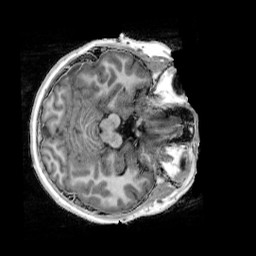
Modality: UNIT1_denoised
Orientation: axial
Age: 11
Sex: female
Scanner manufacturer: siemens
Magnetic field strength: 3 T
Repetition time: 4 s
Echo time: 0.00303 s